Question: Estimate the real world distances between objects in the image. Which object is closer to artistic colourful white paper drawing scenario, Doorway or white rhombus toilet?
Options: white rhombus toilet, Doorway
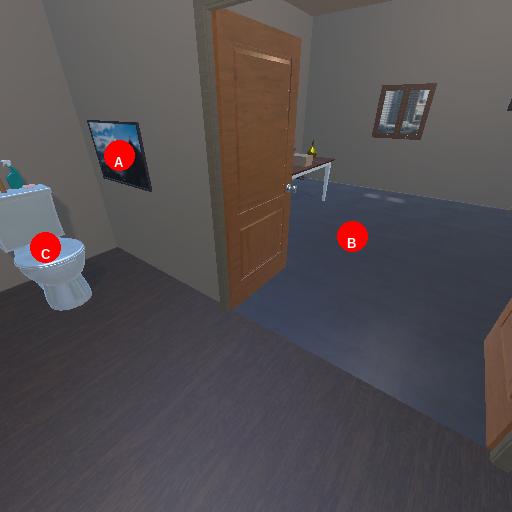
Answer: white rhombus toilet